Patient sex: M
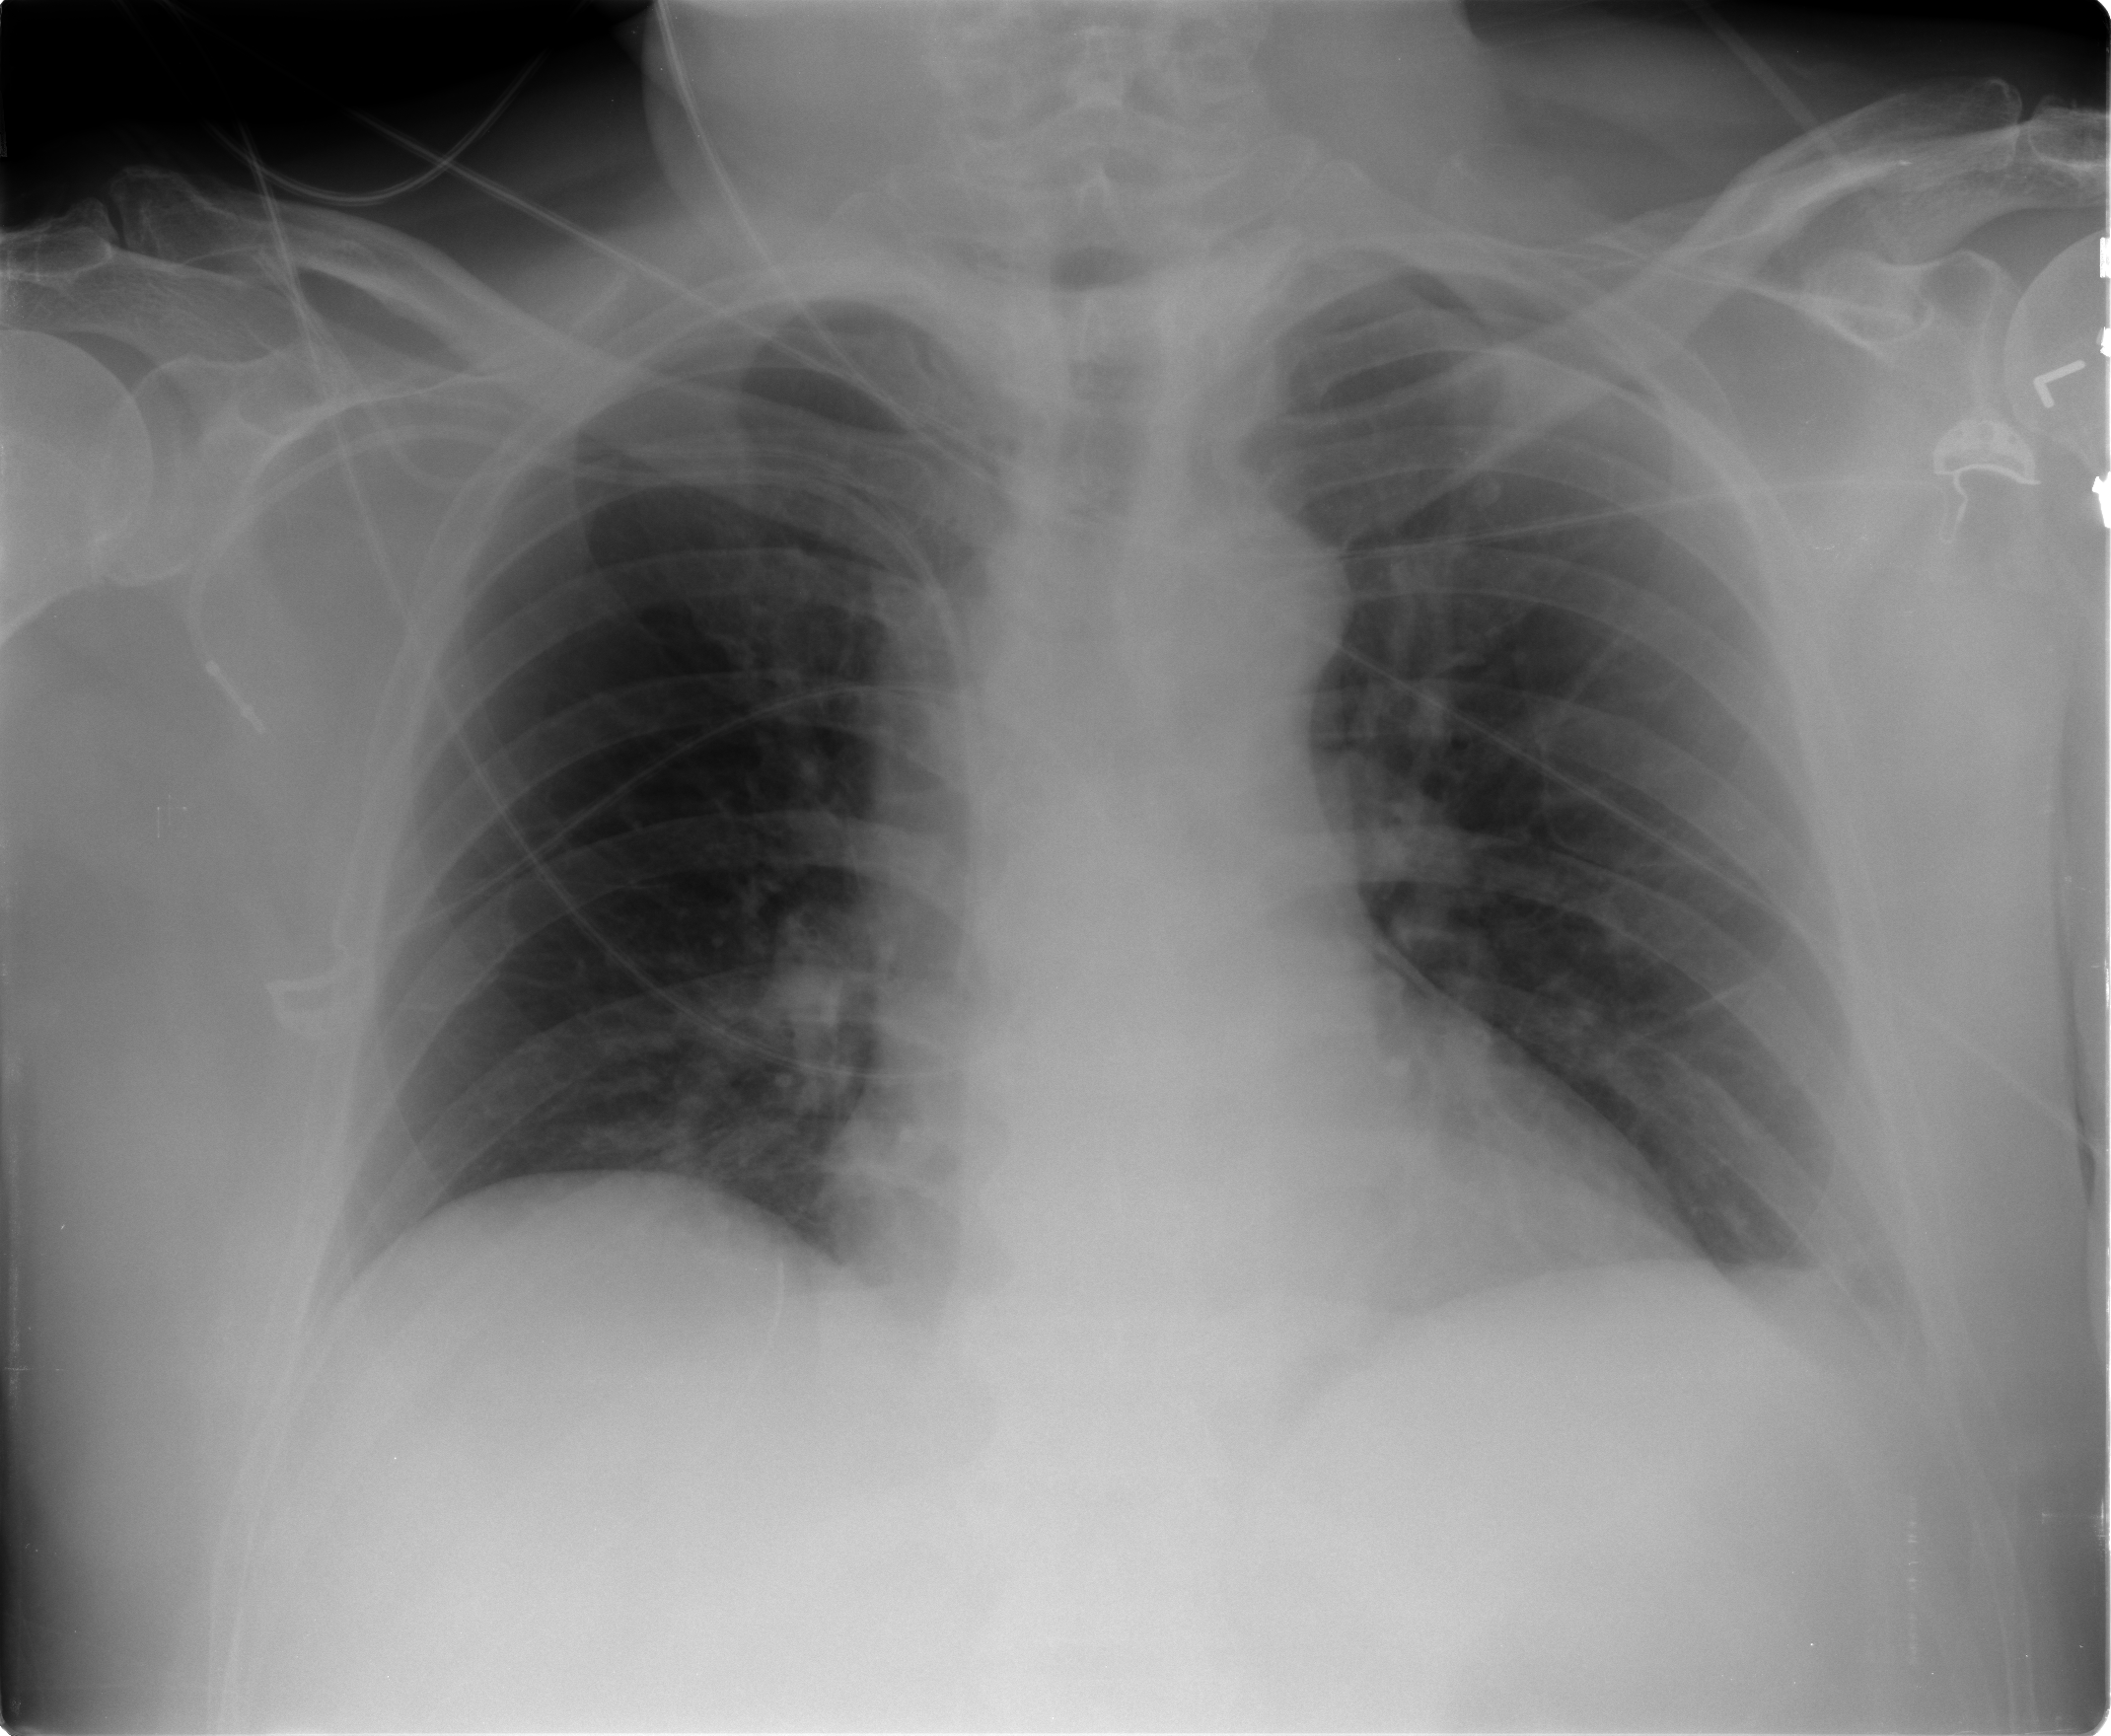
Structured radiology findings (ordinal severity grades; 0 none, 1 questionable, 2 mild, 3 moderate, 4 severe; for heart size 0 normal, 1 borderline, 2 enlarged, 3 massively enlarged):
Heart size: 0
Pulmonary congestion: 0
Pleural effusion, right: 0
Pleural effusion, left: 1
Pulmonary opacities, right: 0
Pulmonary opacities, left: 0
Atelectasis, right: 0
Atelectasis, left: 0